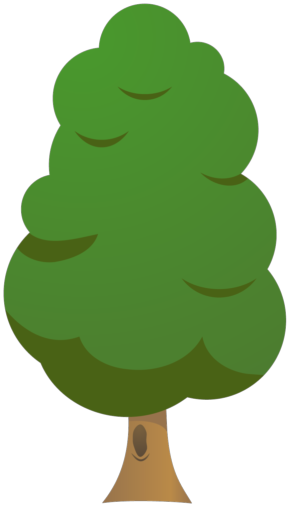
fluffy tree